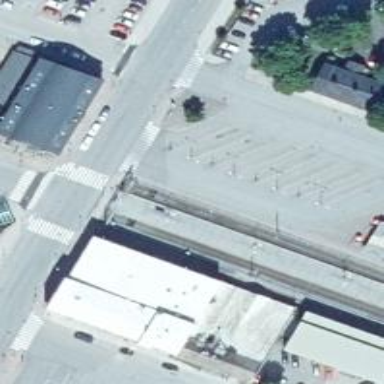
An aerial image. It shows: Bus station serving as public transport station.